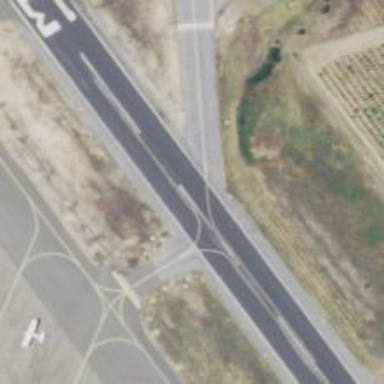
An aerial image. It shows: Runway at airport.